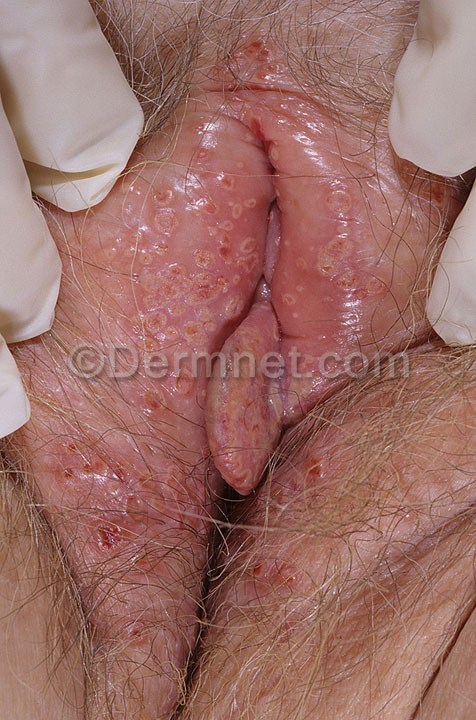
Disease: Herpes HPV and other STDs Photos